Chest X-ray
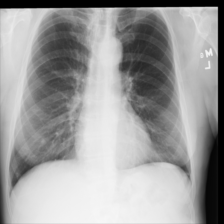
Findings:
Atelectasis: negative
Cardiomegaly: negative
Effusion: negative
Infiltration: negative
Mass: negative
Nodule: negative
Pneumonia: negative
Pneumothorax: negative
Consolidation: negative
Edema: negative
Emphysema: positive
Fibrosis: negative
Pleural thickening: negative
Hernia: negative